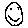
Label: smiley face